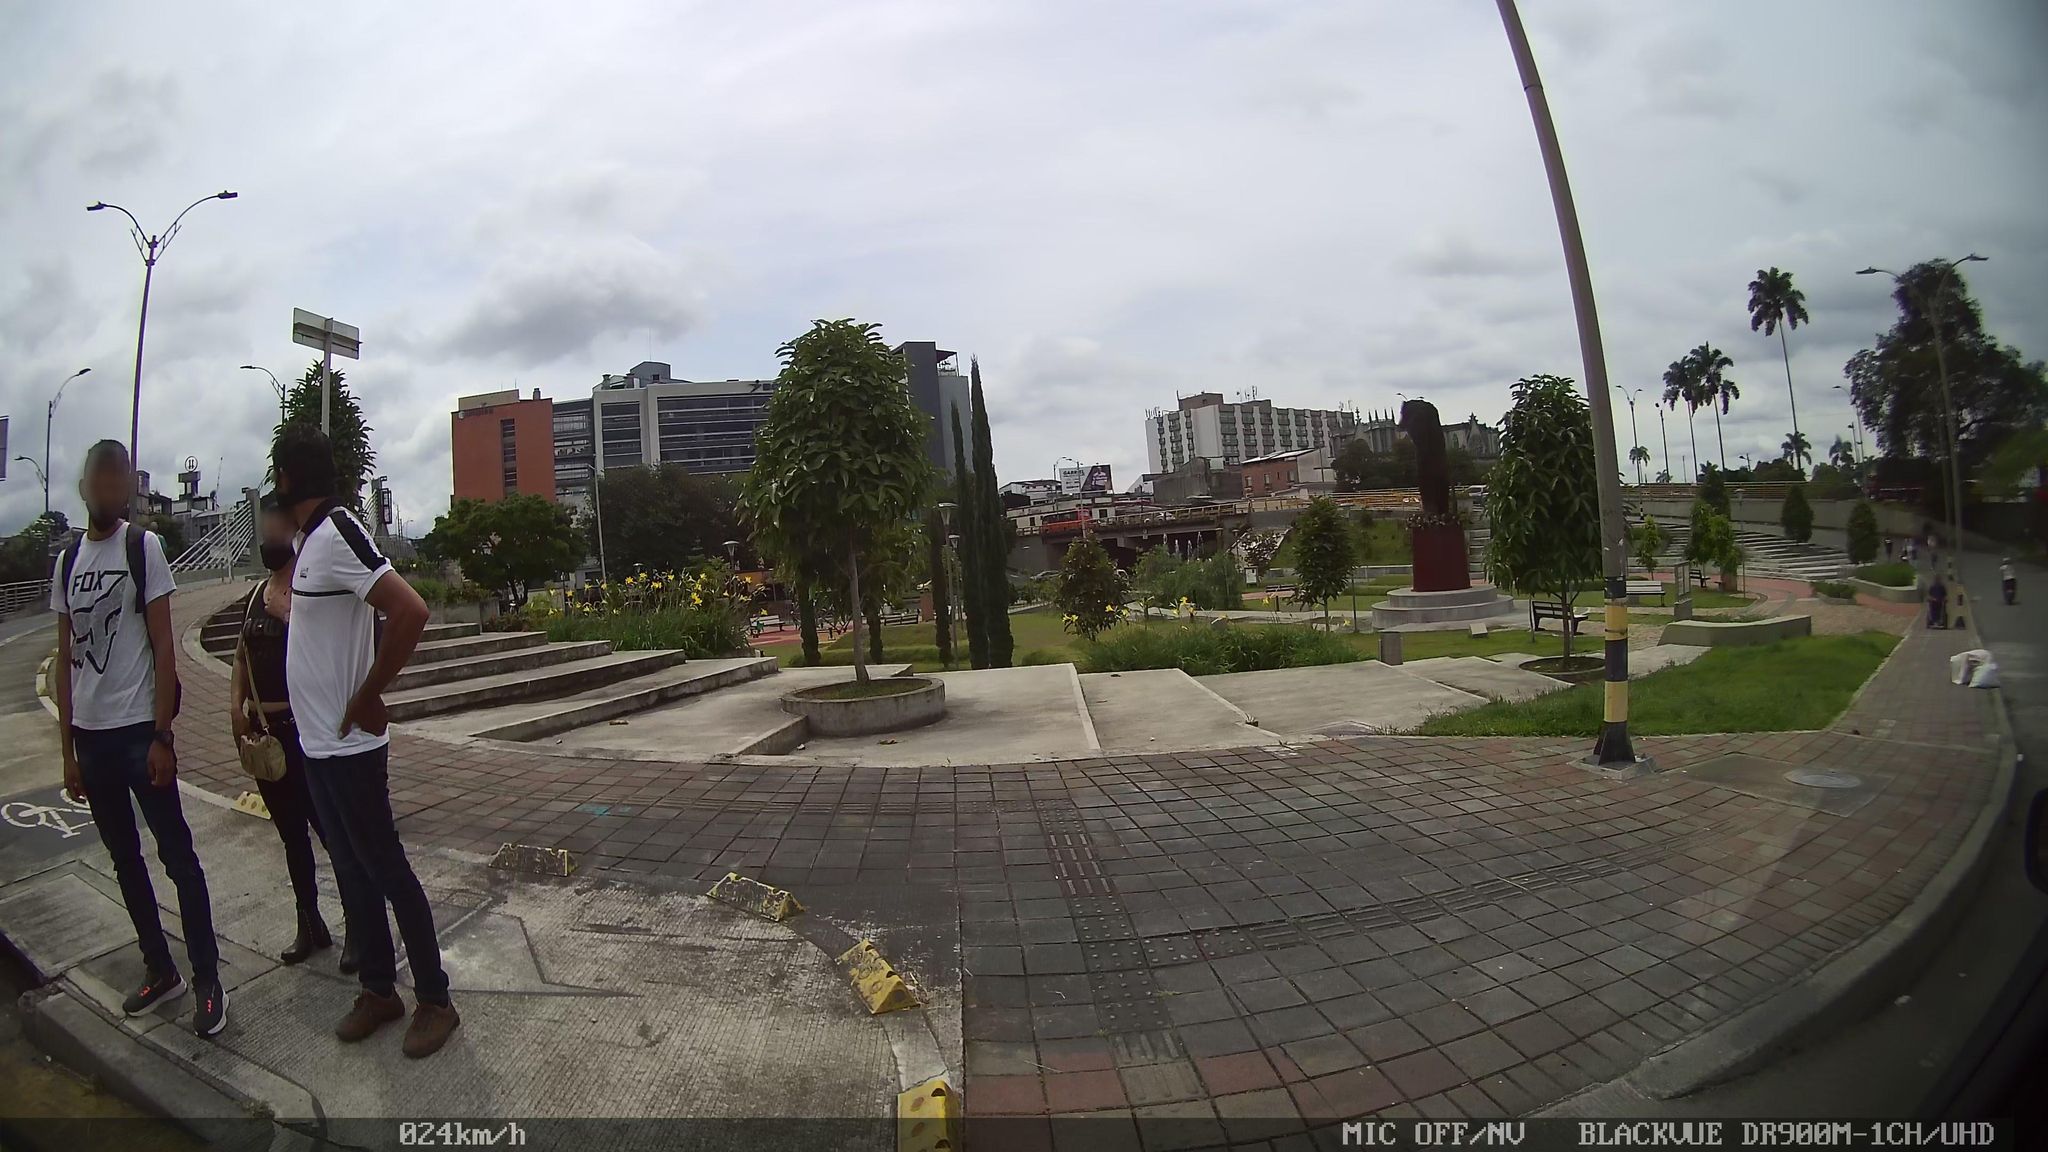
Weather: cloudy
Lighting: day
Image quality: good
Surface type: walking surface
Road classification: secondary_link, secondary
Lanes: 2
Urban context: urban centre
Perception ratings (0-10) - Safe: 6, Lively: 4.11, Beautiful: 7.84, Boring: 2.39, Depressing: 2.16, Wealthy: 2.65